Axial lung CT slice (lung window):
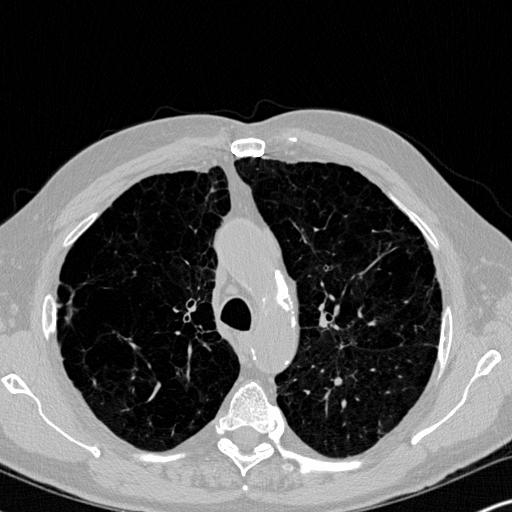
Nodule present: yes
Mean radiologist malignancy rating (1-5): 3